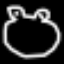
Label: frog